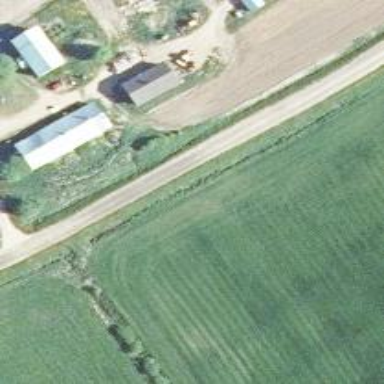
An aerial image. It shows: Tertiary road.